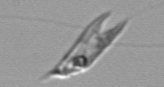
Label: Chrysochromulina_lanceolata